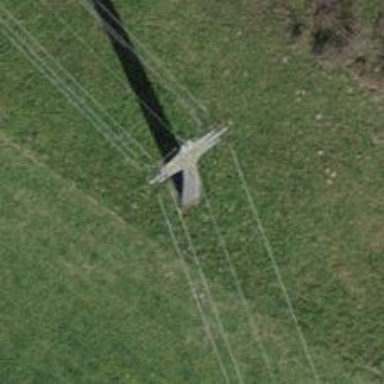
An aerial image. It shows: Minor power line.